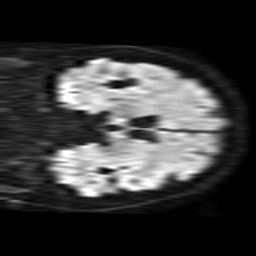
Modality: TRACE
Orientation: coronal
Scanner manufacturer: philips
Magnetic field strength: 1.5 T
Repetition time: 3.395 s
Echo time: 0.06922 s